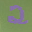
Label: 2